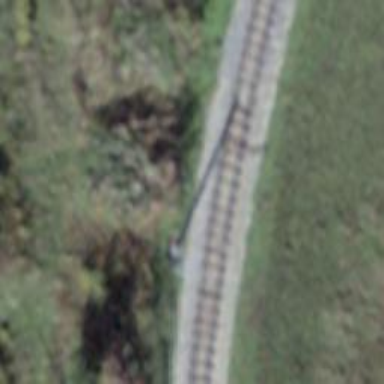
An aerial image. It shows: Narrow-gauge railway track electrified by contact line.